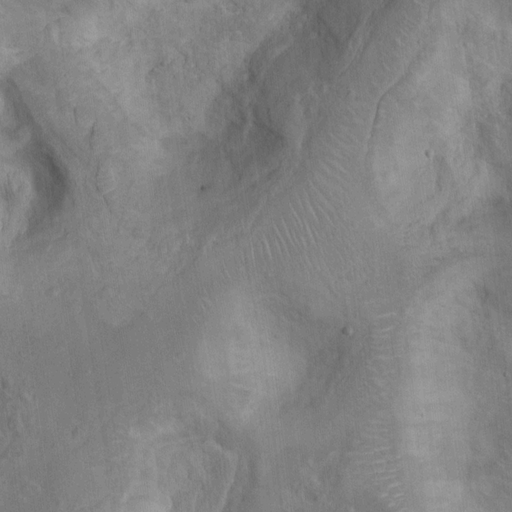
Classes present: Background, Cone